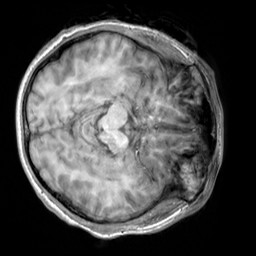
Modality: T1w
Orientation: axial
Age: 26
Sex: male
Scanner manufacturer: siemens
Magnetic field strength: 3 T
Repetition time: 2.3 s
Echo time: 0.00303 s